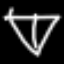
Label: diamond